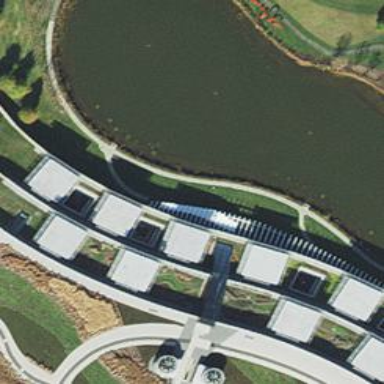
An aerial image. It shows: Building with flat grass-covered roof.